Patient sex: M
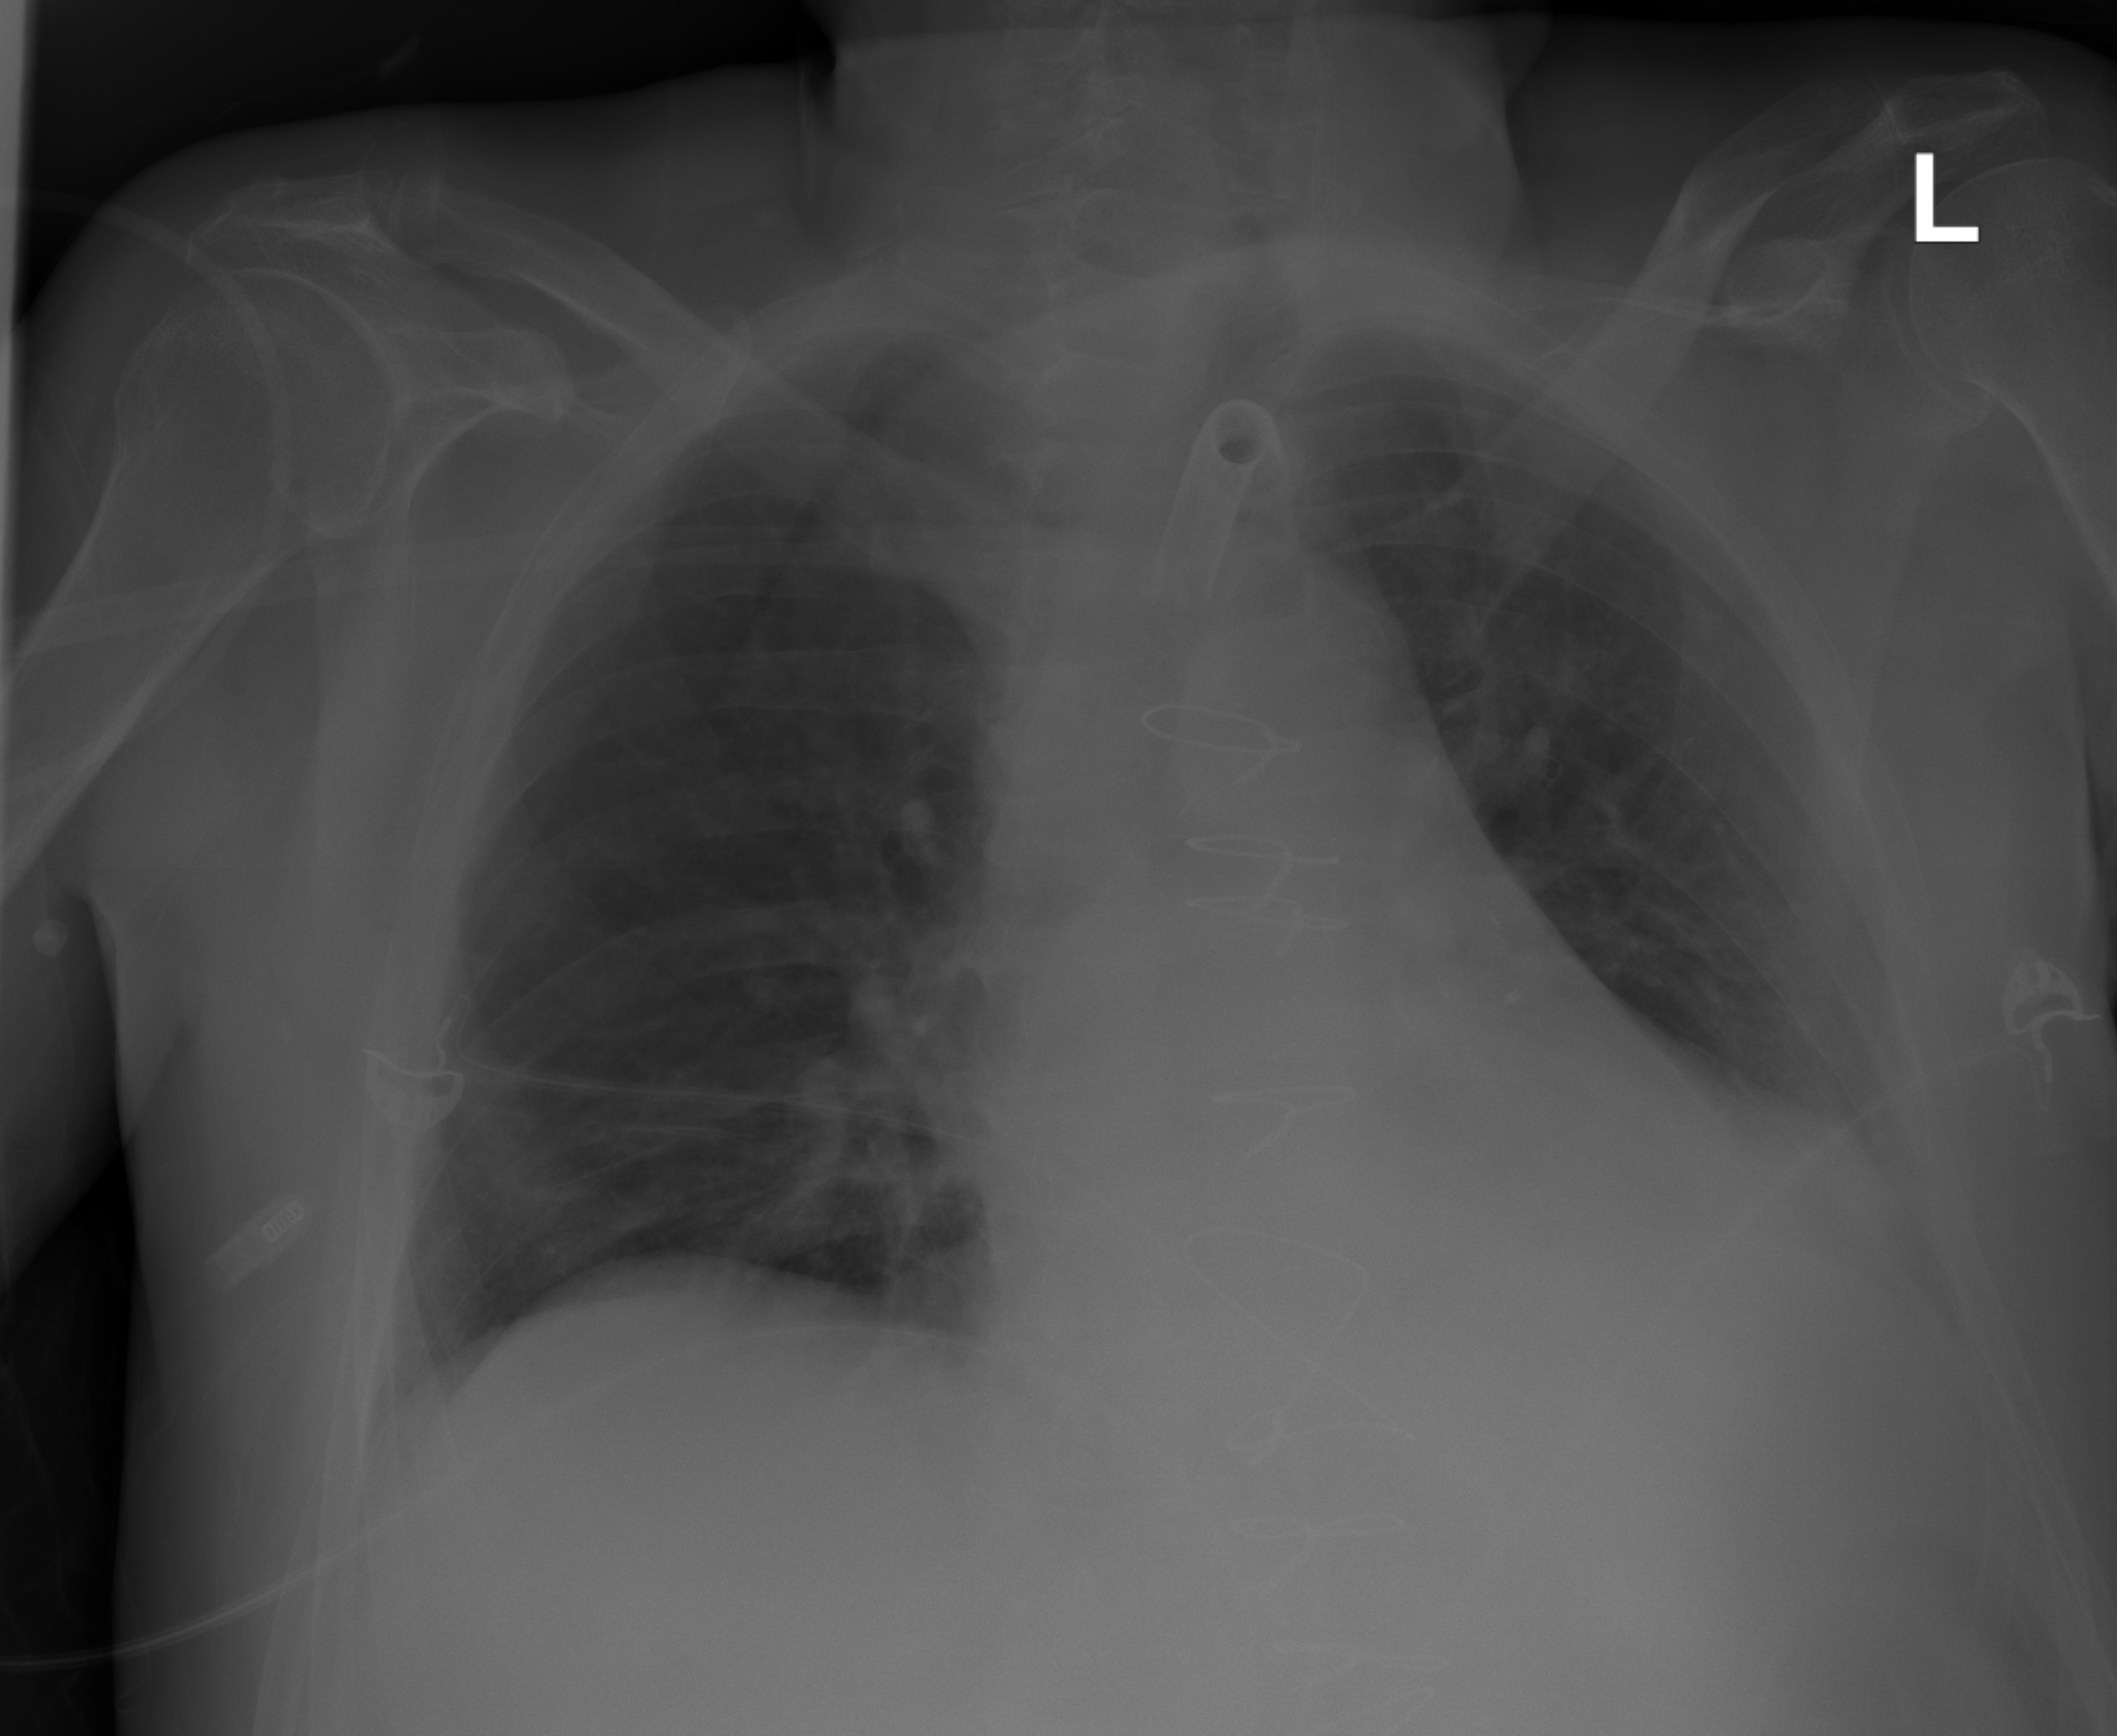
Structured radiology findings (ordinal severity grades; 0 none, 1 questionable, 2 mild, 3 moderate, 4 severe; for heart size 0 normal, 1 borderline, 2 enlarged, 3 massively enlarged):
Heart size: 1
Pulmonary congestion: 2
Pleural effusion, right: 0
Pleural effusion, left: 0
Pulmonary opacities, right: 0
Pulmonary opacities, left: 0
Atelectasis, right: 0
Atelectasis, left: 0